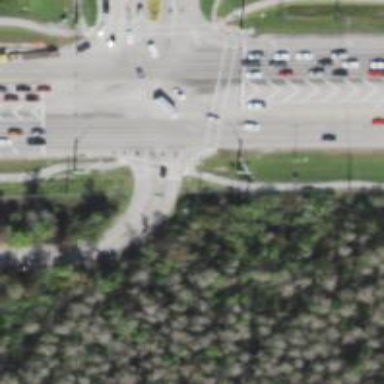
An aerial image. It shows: Marked asphalt cycleway with crossing.